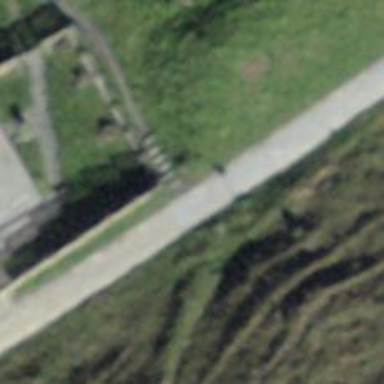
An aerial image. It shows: Rock steps on the road.